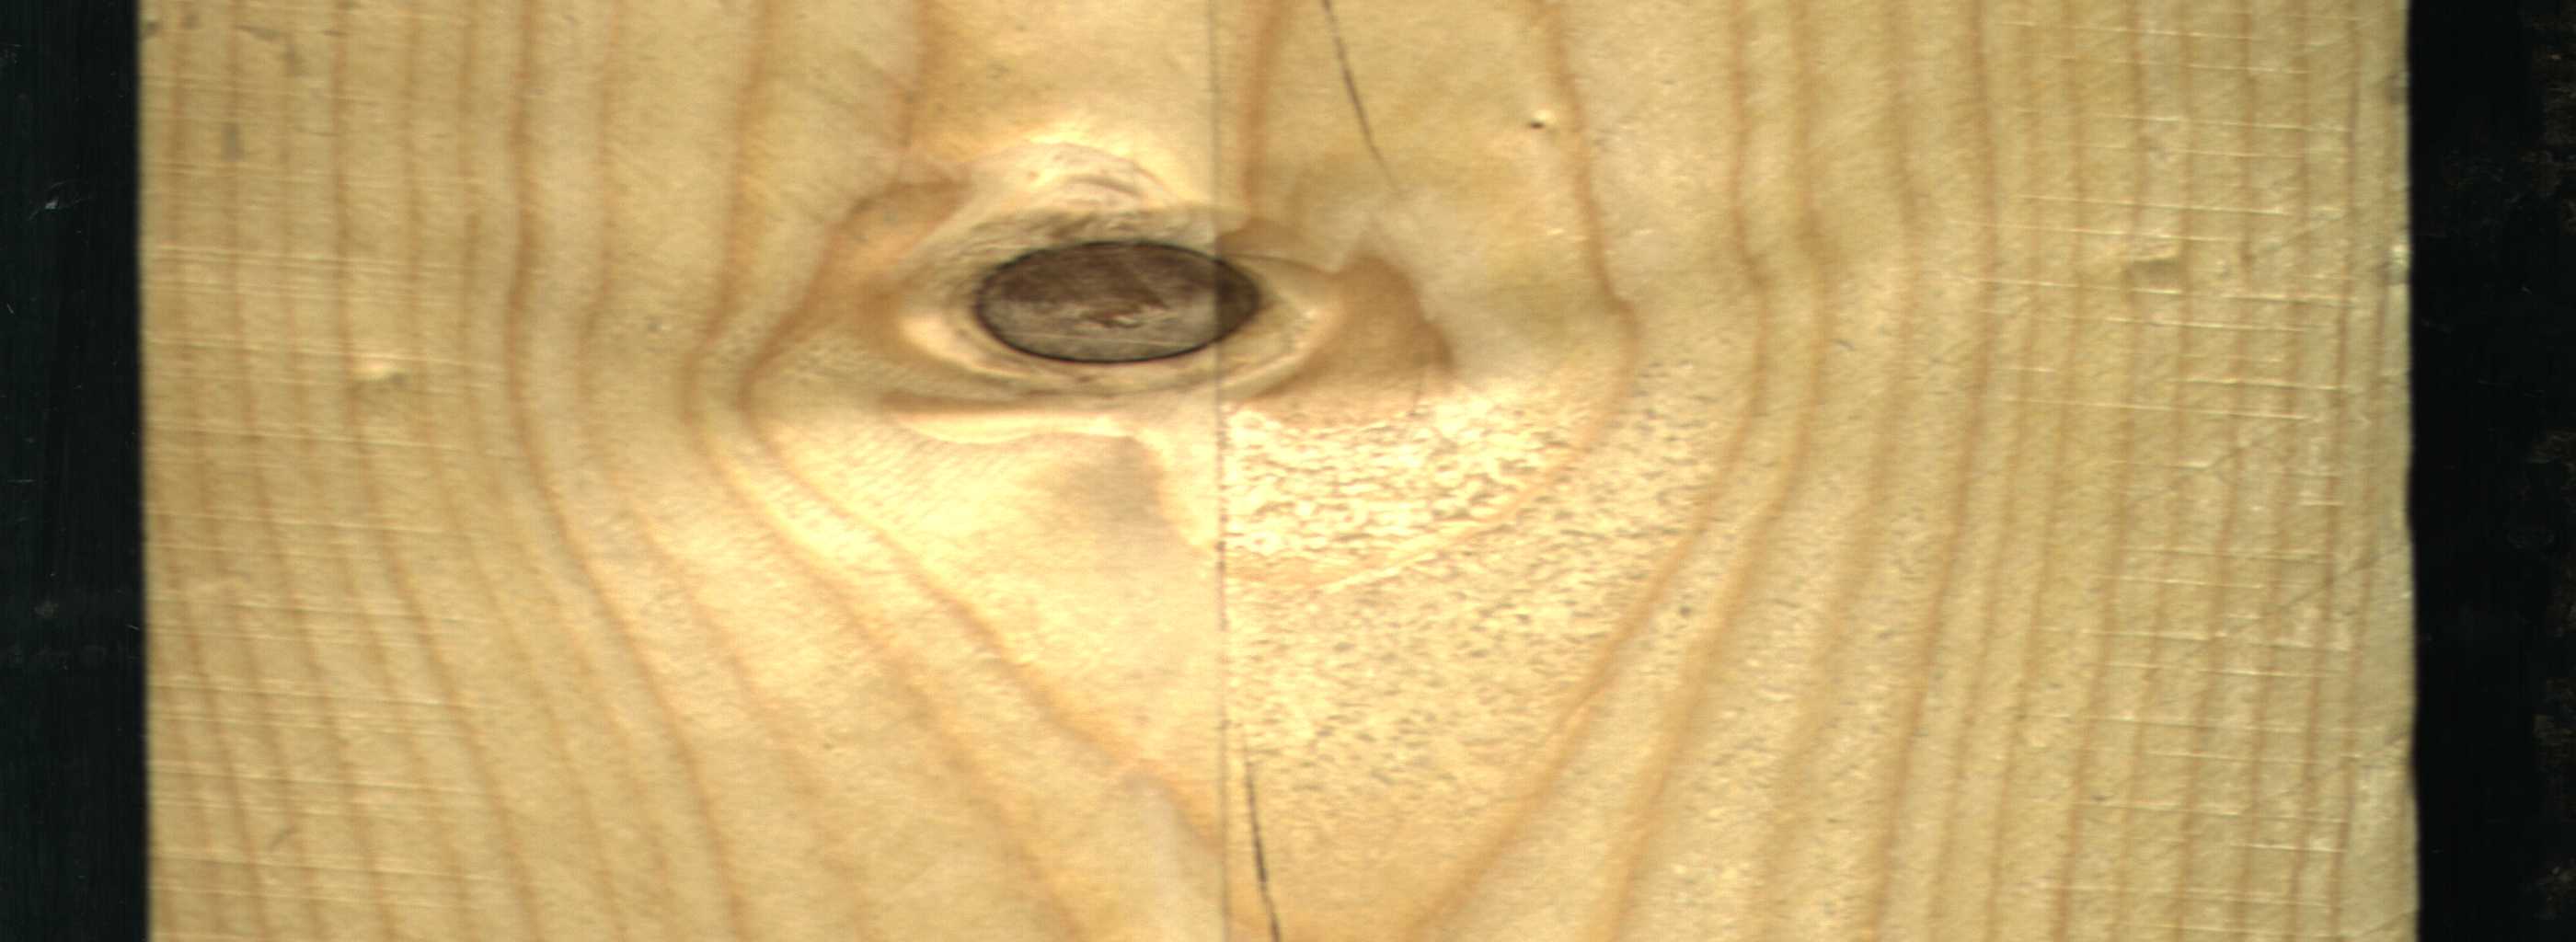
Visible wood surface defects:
Crack
Dead_Knot